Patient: sex M, age 74
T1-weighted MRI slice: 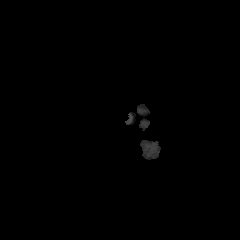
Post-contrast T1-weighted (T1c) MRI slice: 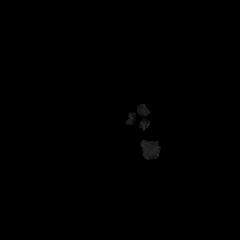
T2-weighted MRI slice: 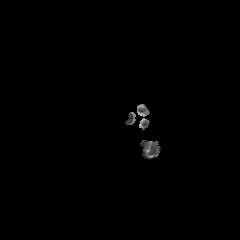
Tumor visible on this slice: no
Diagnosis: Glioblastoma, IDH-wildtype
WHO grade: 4